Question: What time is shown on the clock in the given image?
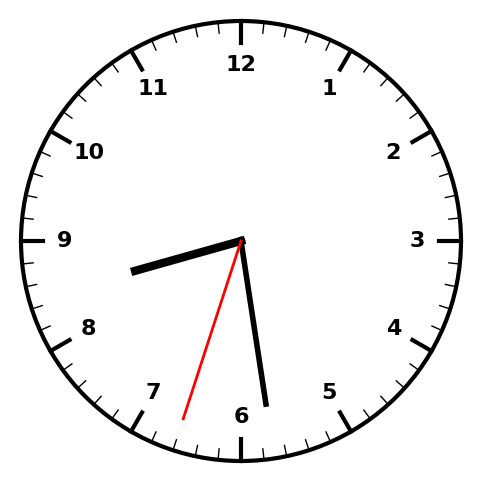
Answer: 08:28:33